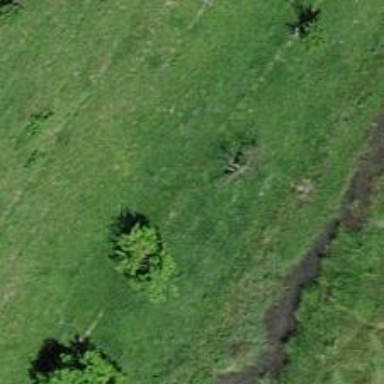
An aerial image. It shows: Beautiful tree in nature.